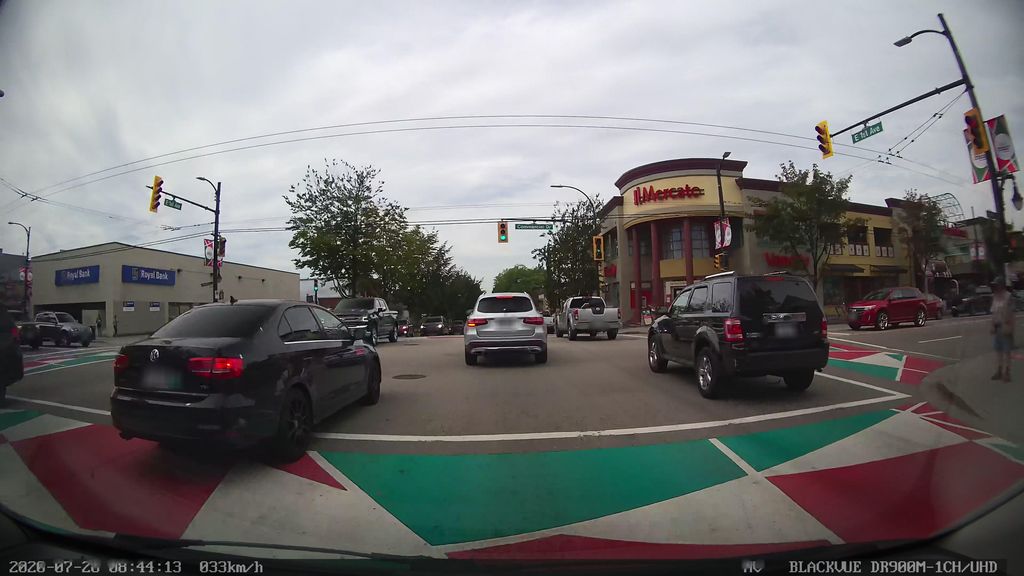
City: vancouver